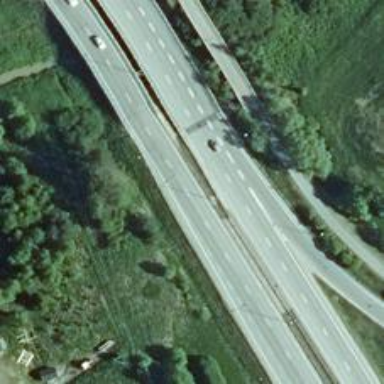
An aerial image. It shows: Asphalt road classified as trunk highway.